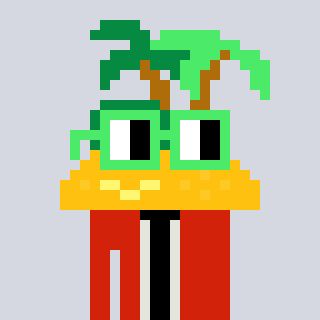
a pixel art character with square light green glasses, a island-shaped head and a red-colored body on a cool background